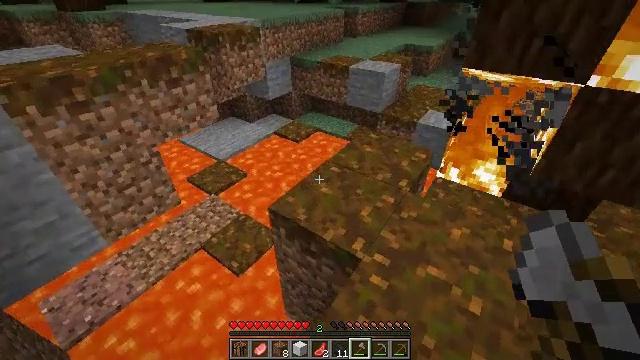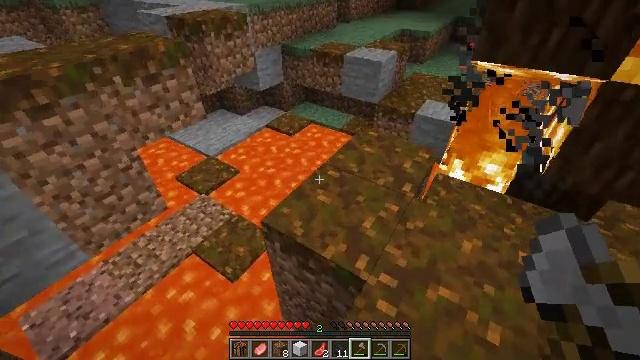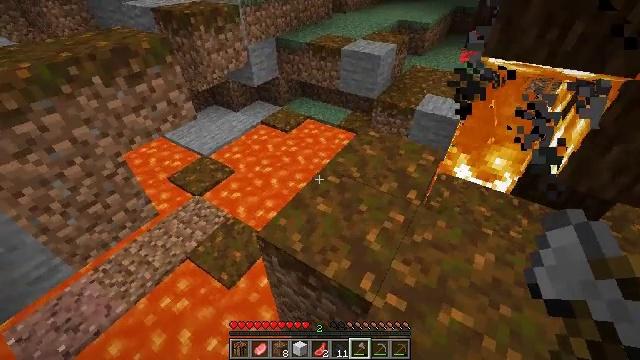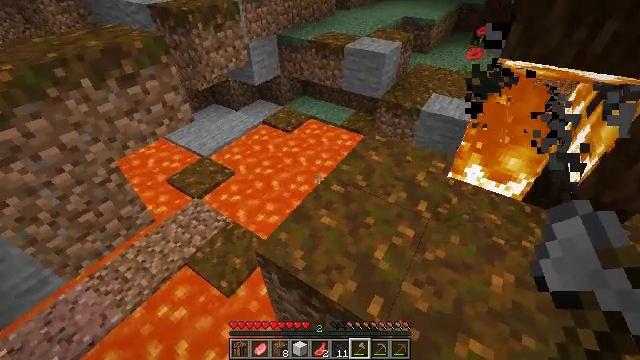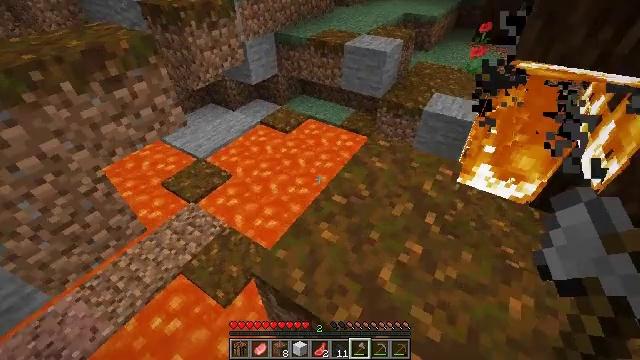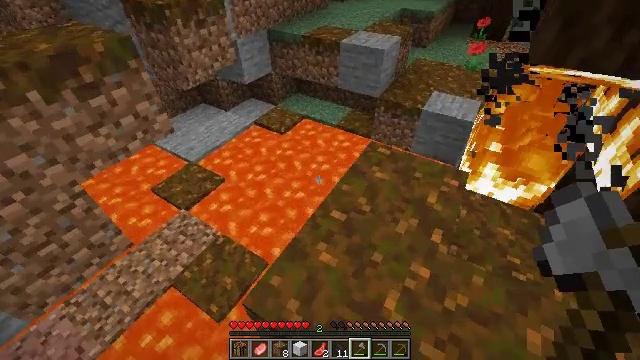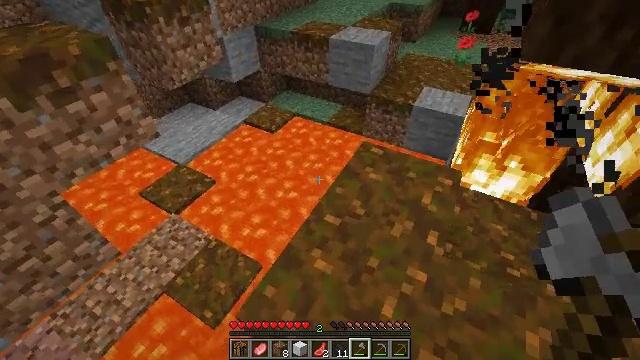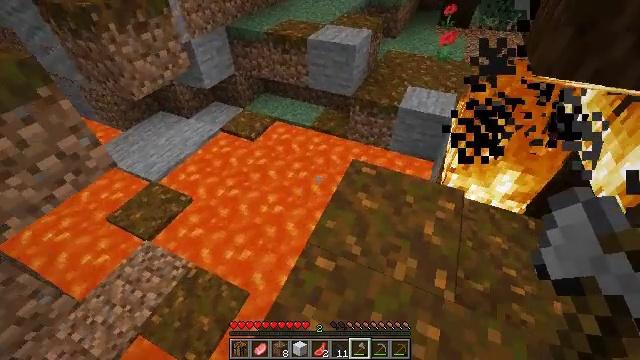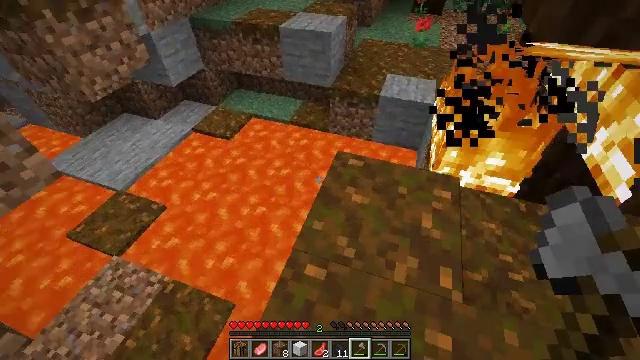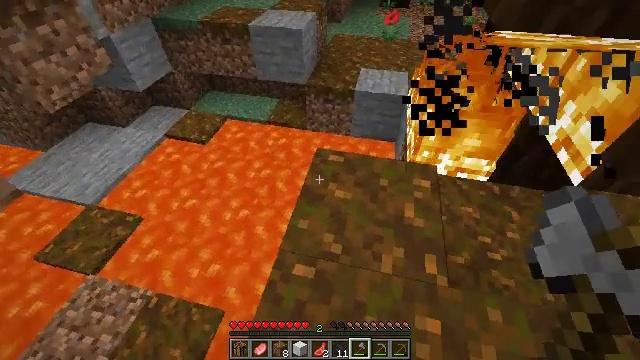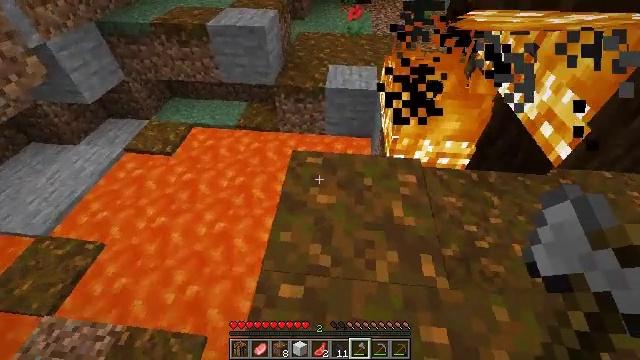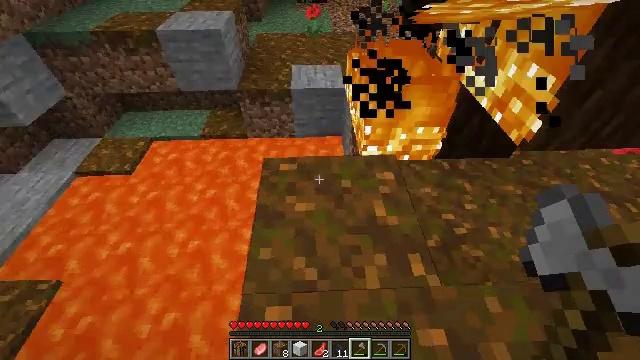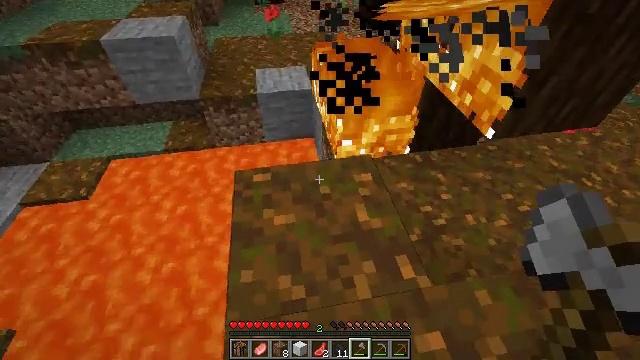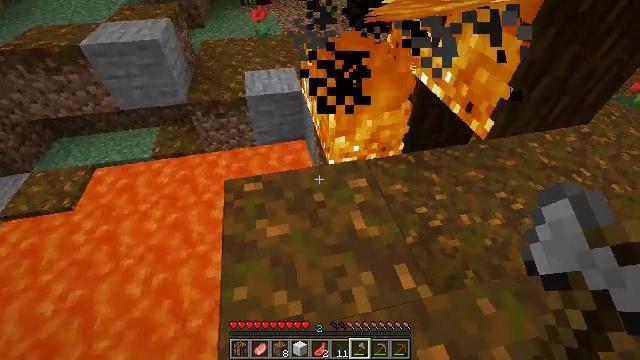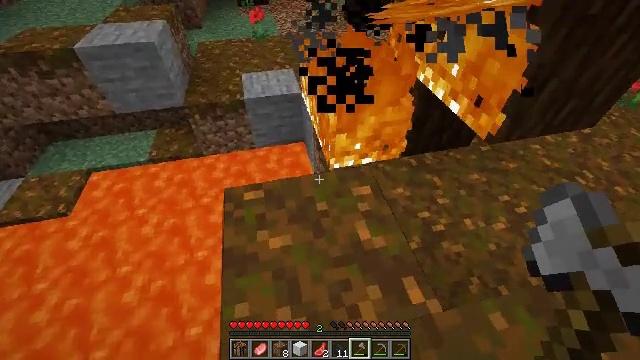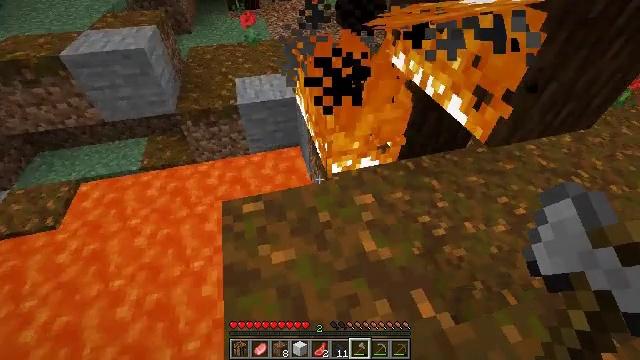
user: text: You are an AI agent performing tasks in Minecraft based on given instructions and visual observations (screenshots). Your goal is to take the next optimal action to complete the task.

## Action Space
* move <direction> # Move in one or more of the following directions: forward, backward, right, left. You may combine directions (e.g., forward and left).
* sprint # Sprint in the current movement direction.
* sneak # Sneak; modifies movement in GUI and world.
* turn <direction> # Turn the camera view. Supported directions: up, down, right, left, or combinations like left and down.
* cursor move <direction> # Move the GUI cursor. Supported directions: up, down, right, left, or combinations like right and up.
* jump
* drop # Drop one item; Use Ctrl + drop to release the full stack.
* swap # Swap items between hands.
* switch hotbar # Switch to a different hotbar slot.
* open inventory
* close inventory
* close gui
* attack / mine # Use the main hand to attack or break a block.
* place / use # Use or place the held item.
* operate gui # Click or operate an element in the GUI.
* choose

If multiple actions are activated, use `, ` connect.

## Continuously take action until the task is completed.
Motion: motion action
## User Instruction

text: Extinguish the fire.
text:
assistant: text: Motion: move forward, turn right and down
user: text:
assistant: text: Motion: move forward, turn down
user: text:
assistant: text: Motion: move forward
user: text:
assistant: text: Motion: move forward
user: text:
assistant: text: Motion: move forward, turn right
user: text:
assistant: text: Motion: move forward, turn right
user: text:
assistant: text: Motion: move forward, sneak, turn right and down
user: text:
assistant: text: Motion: move forward, sneak, turn right
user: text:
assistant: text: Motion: move forward, sneak, turn right
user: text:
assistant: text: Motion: move forward, sneak, turn right
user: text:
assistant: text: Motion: move forward, sneak, turn right
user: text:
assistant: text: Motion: move forward, sneak, turn right
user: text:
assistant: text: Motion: move forward, sneak, turn right
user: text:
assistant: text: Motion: move forward and move left, sneak
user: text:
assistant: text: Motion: move forward and move left, sneak, turn right
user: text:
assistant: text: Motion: move left, sneak, turn right and up
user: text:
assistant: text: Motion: move left, sneak, turn right and up
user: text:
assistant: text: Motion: sneak, turn right and up
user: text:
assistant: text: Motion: move right, sneak, turn right and up
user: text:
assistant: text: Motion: move right, sneak, turn right and up
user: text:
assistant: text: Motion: move right, sneak, turn right and up
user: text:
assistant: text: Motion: move right, sneak, turn up
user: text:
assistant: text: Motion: move right, sneak, turn left and up
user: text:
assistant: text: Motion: move right, sneak, turn left
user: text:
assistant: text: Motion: move right, sneak, turn left
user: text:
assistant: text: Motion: move right, sneak
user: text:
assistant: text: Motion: move right, sneak
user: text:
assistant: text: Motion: move right, sneak
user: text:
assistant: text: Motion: move right, sneak
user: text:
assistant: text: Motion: move right, sneak